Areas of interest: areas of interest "Park and greenspace"
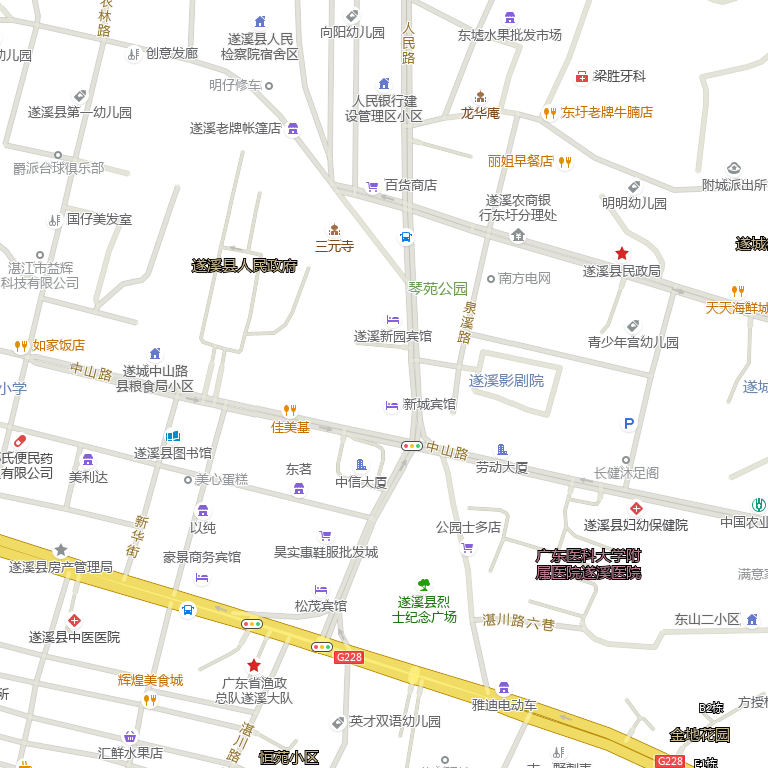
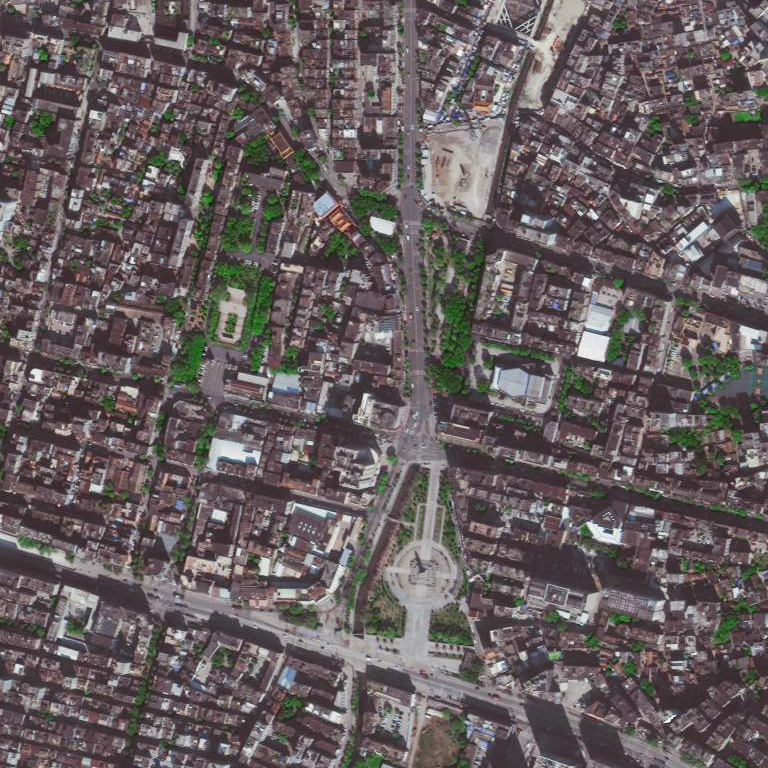